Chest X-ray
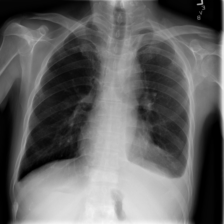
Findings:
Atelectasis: negative
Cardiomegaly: negative
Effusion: positive
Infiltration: negative
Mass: negative
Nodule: negative
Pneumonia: negative
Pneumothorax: negative
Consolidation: negative
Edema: negative
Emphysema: negative
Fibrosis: negative
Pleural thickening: negative
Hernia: negative